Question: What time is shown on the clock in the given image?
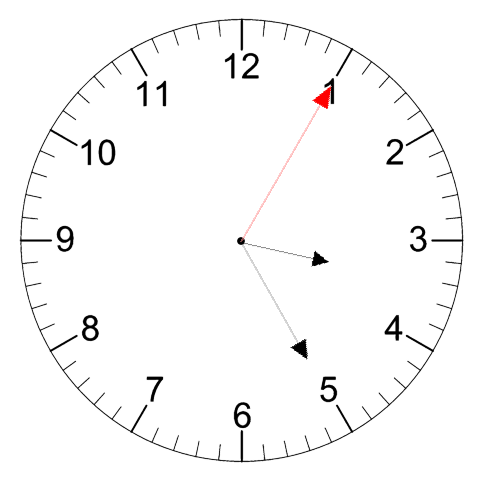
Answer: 03:25:05